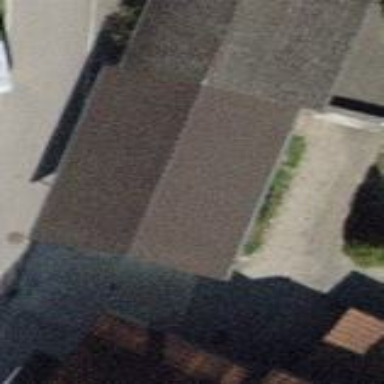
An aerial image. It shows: Group of garages.